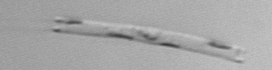
Label: Eucampia_morphytype1